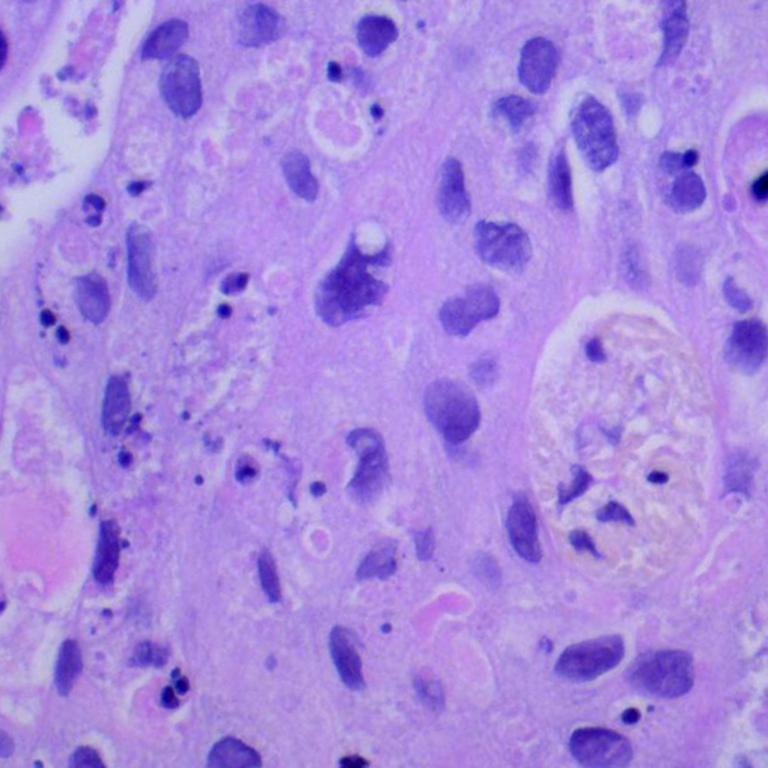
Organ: lung
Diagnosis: squamous carcinomas